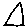
Label: triangle